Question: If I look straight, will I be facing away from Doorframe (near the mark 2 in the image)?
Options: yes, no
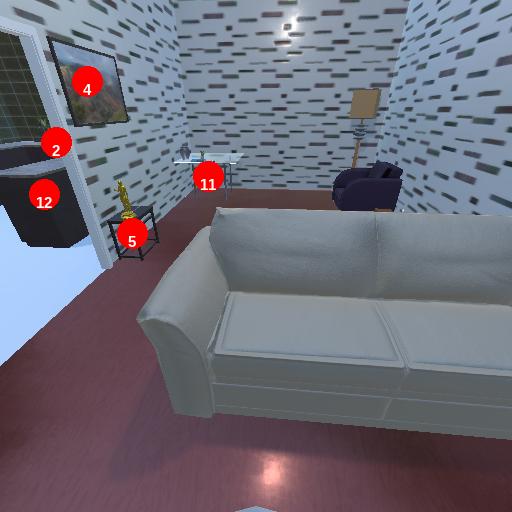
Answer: yes